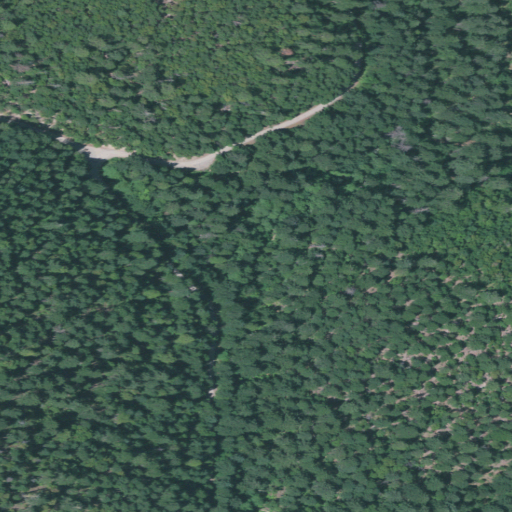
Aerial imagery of valley in Oregon named Rail Gulch containing evergreen forest, open development, mixed forest, and low intensity development